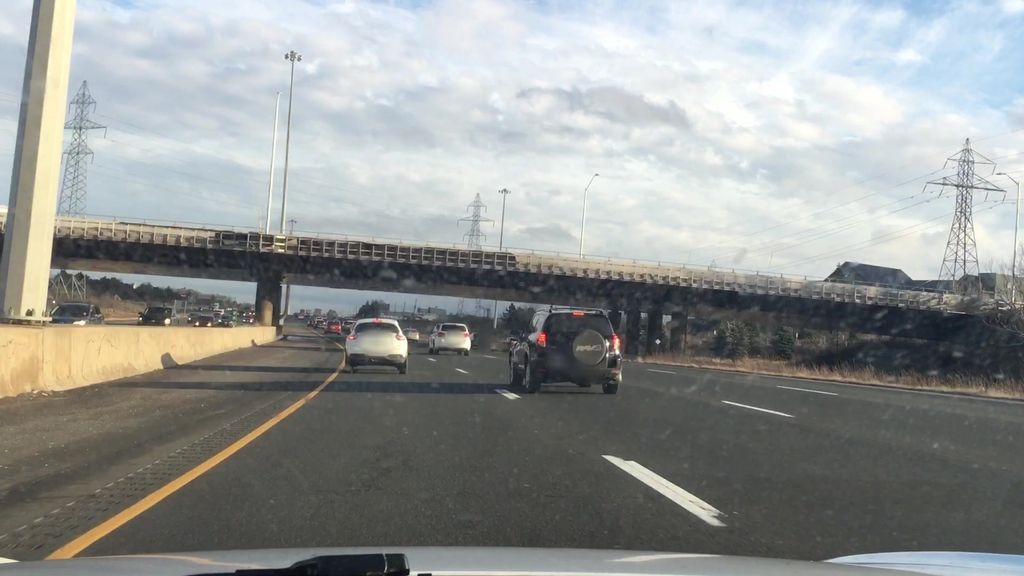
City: hamilton